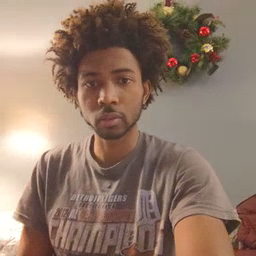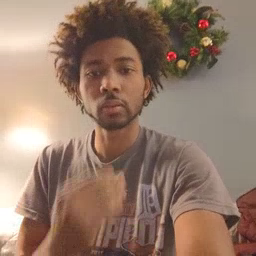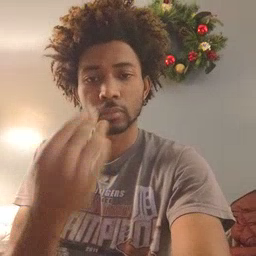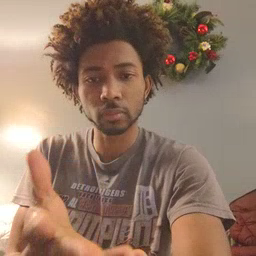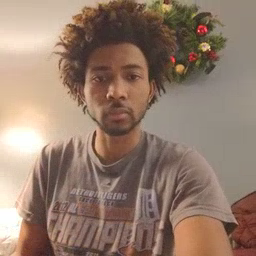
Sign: give